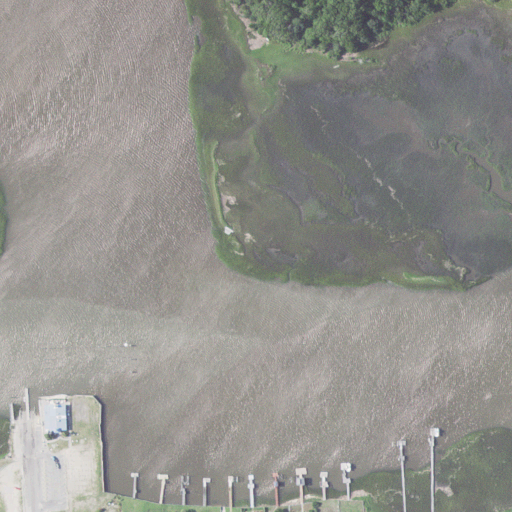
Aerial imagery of island in North Carolina named Horse Island containing open water, herbaceous wetlands, woody wetlands, medium intensity development, high intensity development, evergreen forest, low intensity development, and barren land